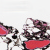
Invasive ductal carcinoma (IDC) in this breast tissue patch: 0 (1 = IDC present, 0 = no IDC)